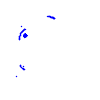
Particle: pion